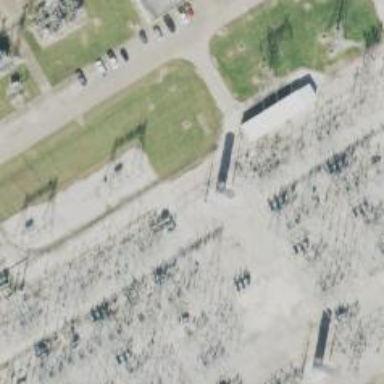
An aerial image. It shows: Switch used for power control.